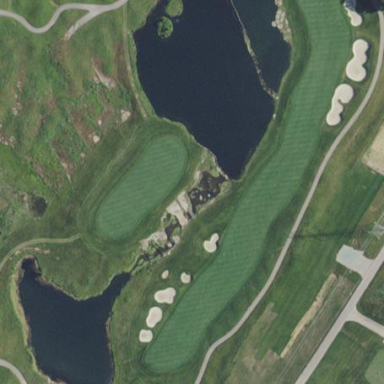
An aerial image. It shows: Rough grassy area used for golf.